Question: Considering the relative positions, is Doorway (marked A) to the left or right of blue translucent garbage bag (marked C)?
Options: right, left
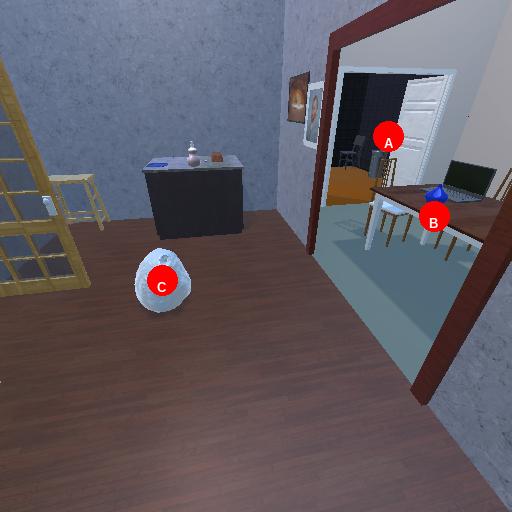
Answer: right